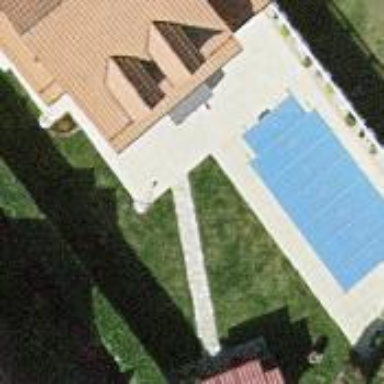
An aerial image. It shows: Swimming pool located in leisure land.